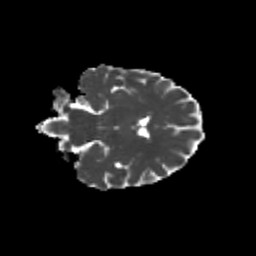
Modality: MD
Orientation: coronal
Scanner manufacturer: siemens
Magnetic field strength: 3 T
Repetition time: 9.2 s
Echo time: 0.084 s